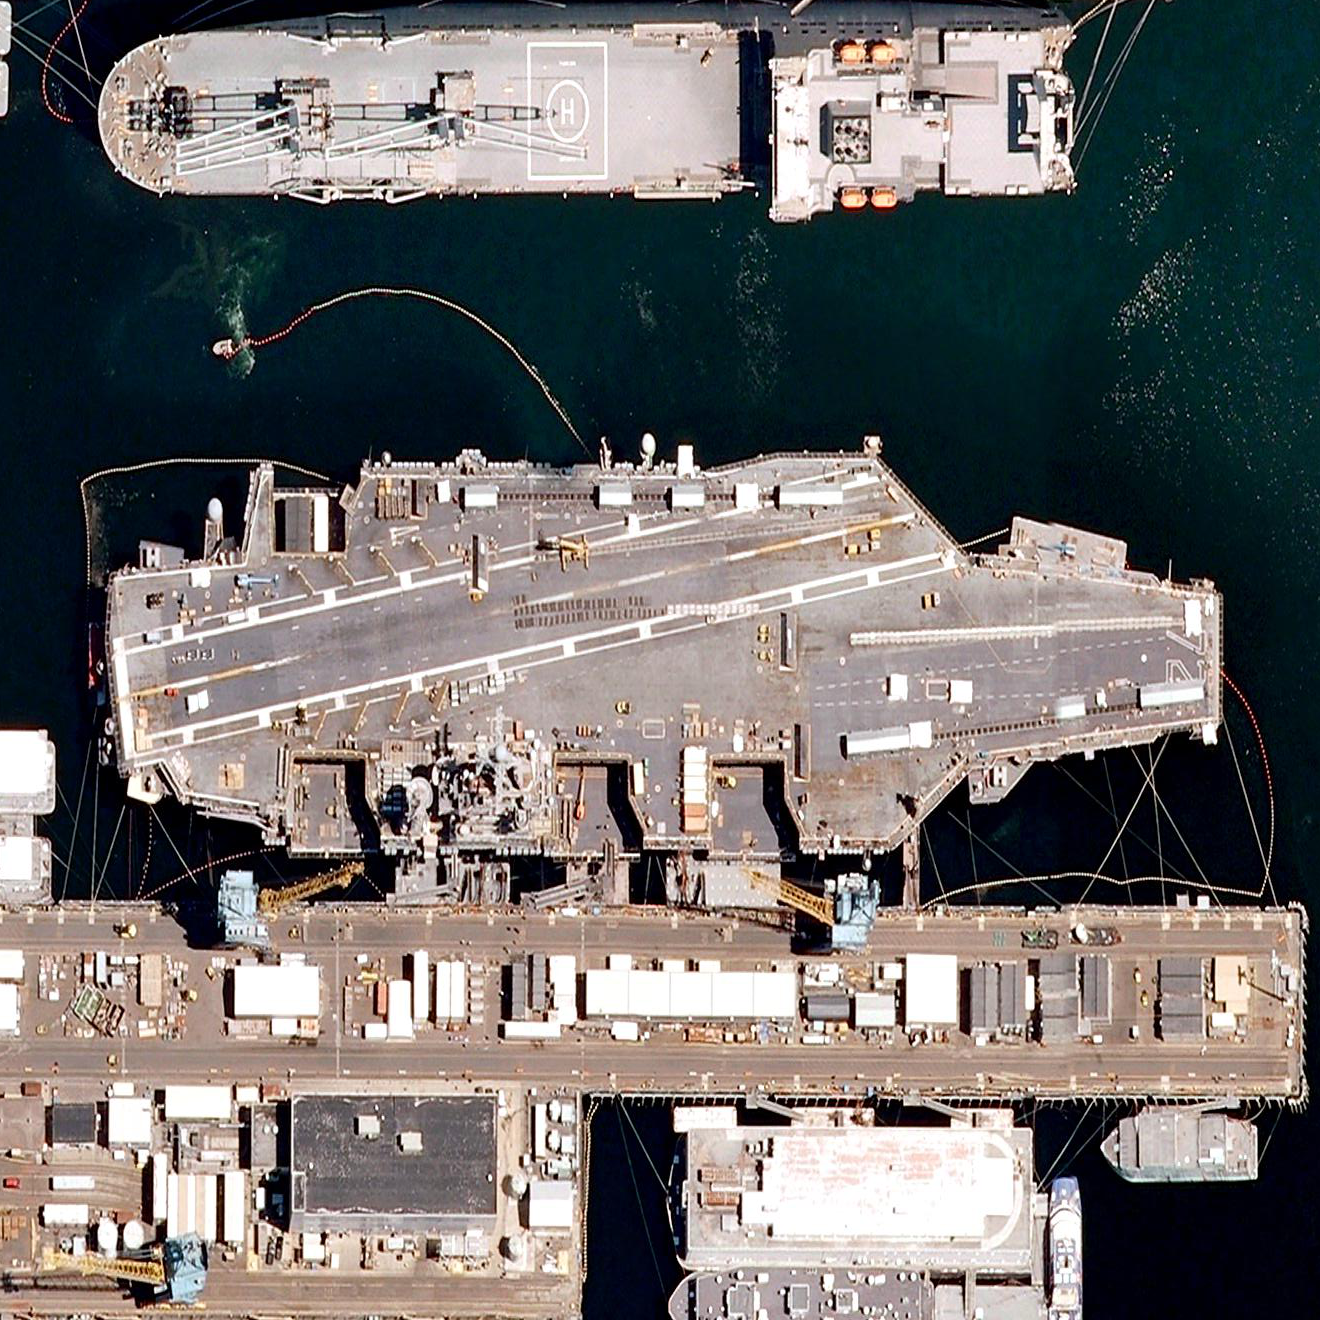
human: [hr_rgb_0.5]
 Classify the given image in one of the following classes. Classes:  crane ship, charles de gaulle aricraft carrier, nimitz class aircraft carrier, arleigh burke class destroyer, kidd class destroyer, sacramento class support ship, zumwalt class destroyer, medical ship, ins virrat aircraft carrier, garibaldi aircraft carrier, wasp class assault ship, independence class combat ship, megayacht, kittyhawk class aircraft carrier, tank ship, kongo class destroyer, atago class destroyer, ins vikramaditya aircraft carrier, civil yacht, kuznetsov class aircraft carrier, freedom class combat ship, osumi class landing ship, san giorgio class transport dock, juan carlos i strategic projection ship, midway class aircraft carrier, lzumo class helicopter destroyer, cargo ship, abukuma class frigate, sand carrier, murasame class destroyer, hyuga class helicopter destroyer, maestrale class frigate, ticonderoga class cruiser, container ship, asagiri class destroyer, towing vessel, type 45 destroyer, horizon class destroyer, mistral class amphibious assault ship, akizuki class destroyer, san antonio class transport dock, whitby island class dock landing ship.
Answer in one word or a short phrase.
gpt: Nimitz class aircraft carrier